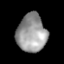
Tissue: lung
Cell type: Others
Senescence score: 0.2155
Nuclear area (px): 1094
Mean DAPI intensity: 153.339